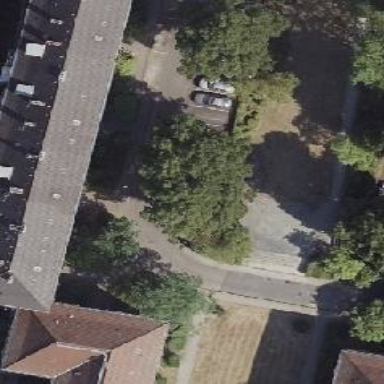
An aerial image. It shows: Motorcycle parking area with surface designated for parking.